Question: > Fatal error: ob_end_flush() [ref.outcontrol]: Cannot use output buffering in output buffering display handlers in /home/filmkor1/public_html/wp-includes/functions.php on line 3269

What can I do ?
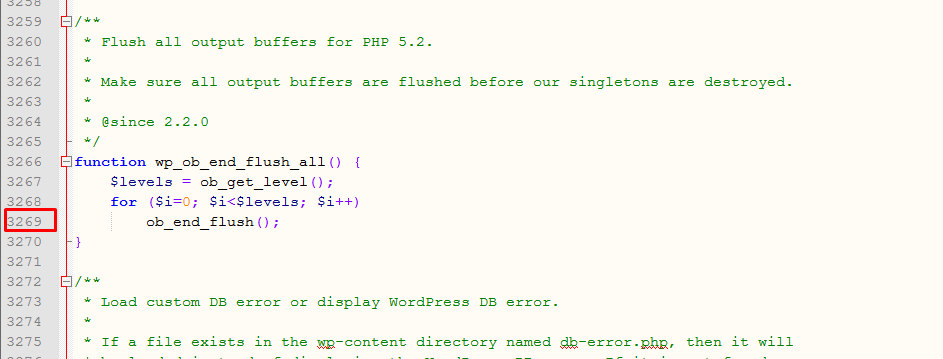
Answer: I had the exact same error...went through every plugin one at a time. Apparently All in One SEO Plugin...updated their plugin to add a pro version that you pay for...and this is what happens if you have the free version.
Hope that helps you guys.